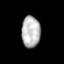
Tissue: prostate
Cell type: T cells
Senescence score: 0.3383
Nuclear area (px): 582
Mean DAPI intensity: 182.196